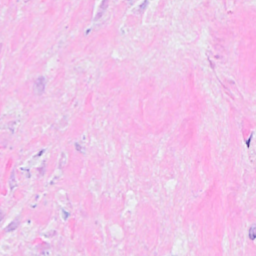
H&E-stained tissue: Breast